Question: I can't understand why the JScrollpane won't be added to JTextArea, is this because of some sort of layout problem?
This is a text editor made by my friend, he initially made it with only AWT but I then replaced AWT TextArea with swing's JTextArea to wrap text.
Output:

Edit: Thanks everyone who invested their time for me.
I figured out that adding JTextArea to the Frame was the actual problem, as it was already added in JScrollPane; and JScrollPane was already added to Frame. So I just removed the line where I add JTextArea to the Frame, this line was written just above where I create Themes in my code.
'''
import java.awt.*;
import java.awt.event.*;
import java.io.*;
import javax.swing.*;
//---------------------------------------
class MyFrame extends JFrame { // creating class name is 'Myframe' extending from 'JFrame' class
MenuBar bar;
Menu menu1, menu2, format_menu, font_size, theme;
MenuItem new_item1, item2, item3, item4, item5, item6, item7, item8;
MenuItem dracula, queen, dawn, light;
MenuItem size_8, size_12, size_16, size_20, size_24, size_28;
JTextArea jTextArea;
String text;
MyFrame() {
setDefaultCloseOperation(JFrame.EXIT_ON_CLOSE);
setTitle("Untitled - CodePad");
// this is for shortcut keys
MenuShortcut menuShortcut_new_item1 = new MenuShortcut(KeyEvent.VK_N);
MenuShortcut menuShortcut_item2 = new MenuShortcut(KeyEvent.VK_O);
MenuShortcut menuShortcut_item3 = new MenuShortcut(KeyEvent.VK_S);
MenuShortcut menuShortcut_item4 = new MenuShortcut(KeyEvent.VK_X);
MenuShortcut menuShortcut_item5 = new MenuShortcut(KeyEvent.VK_C);
MenuShortcut menuShortcut_item6 = new MenuShortcut(KeyEvent.VK_V);
MenuShortcut menuShortcut_item7 = new MenuShortcut(KeyEvent.VK_T);
MenuShortcut menuShortcut_item8 = new MenuShortcut(KeyEvent.VK_A);
// -------------------------------------------
// setting icon
Image icon = Toolkit.getDefaultToolkit().getImage(".//res//icon.png");
setIconImage(icon);
//
bar = new MenuBar(); // creating object of menubar and giving it reference
menu1 = new Menu("File");// creating object of menu as 'File' and giving it reference
menu2 = new Menu("Edit");// creating object of menu as 'Edit' and giving it reference
format_menu = new Menu("Format");// creating object of menu as 'Format' and giving it reference
font_size = new Menu("Font Size");// creating object of menu as 'Font Size' and giving it reference
theme = new Menu("Theme");// creating object of menu as 'Theme' and giving it reference
//// creating object of MenuItem and giving it reference,and Passing arguments
//// 'label','menushortcut'
new_item1 = new MenuItem("New", menuShortcut_new_item1);
item2 = new MenuItem("Open", menuShortcut_item2);
item3 = new MenuItem("Save", menuShortcut_item3);
item4 = new MenuItem("Exit", menuShortcut_item4);
item5 = new MenuItem("Copy", menuShortcut_item5);
item6 = new MenuItem("Paste", menuShortcut_item6);
item7 = new MenuItem("Cut", menuShortcut_item7);
item8 = new MenuItem("Select All", menuShortcut_item8);
// ------------------done--------------
// creating menuItem for font size menu
size_8 = new MenuItem("8");
size_12 = new MenuItem("12");
size_16 = new MenuItem("16");
size_20 = new MenuItem("20");
size_24 = new MenuItem("24");
size_28 = new MenuItem("28");
// -------------------done-------------------
// creating menuItem for theme menu
dracula = new MenuItem("Dracula");
queen = new MenuItem("Queen");
dawn = new MenuItem("Dawn");
light = new MenuItem("Light");
// creating menuItem for theme menu
// adding new_item1,2,3,4 to menu1 ,that is new,open,save,exit
menu1.add(new_item1);
menu1.add(item2);
menu1.add(item3);
menu1.add(item4);
// ------------------Done-------------------
// adding item5,6,7,8 to menu2 ,that is copy,paste,cut,and select all
menu2.add(item5);
menu2.add(item6);
menu2.add(item7);
menu2.add(item8);
// -------done---------------------------------------------------------
format_menu.add(font_size);// adding font_size menu to format menu so it becomes submenu
// adding MenuItems to font_size menu
font_size.add(size_8);
font_size.add(size_12);
font_size.add(size_16);
font_size.add(size_20);
font_size.add(size_24);
font_size.add(size_28);
// ---------done------------------------
// adding MenuItem to theme Menu-------
theme.add(dracula);
theme.add(queen);
theme.add(dawn);
theme.add(light);
// ---------done------------------------
jTextArea = new JTextArea();// adding jTextArea
jTextArea.setLineWrap(true);
JScrollPane scroll = new JScrollPane(jTextArea, ScrollPaneConstants.VERTICAL_SCROLLBAR_AS_NEEDED,
ScrollPaneConstants.HORIZONTAL_SCROLLBAR_AS_NEEDED);
add(scroll);
// adding menus to bar
bar.add(menu1);
bar.add(menu2);
bar.add(format_menu);
bar.add(theme);
setMenuBar(bar); // settingmenubar as bar
add(jTextArea);// adding text area
// declaring some colors using rgb
Color dracula_Color = new Color(39, 40, 34);
Color green_Color = new Color(166, 226, 41);
Color orange_Color = new Color(219, 84, 34);
Color queen_Color = new Color(174, 129, 219);
// setting default foreground color of jTextArea and setting font
jTextArea.setForeground(Color.BLUE);
jTextArea.setFont(new Font(Font.MONOSPACED, Font.BOLD, 15));
// setting size and location and visibility
setSize(1000, 600);
setLocationRelativeTo(null);
setVisible(true);
item2.addActionListener(new ActionListener() {
public void actionPerformed(ActionEvent event) {
FileDialog dialog = new FileDialog(new Frame(), "Open", FileDialog.LOAD); // this will load the
// fileDialog
dialog.setVisible(true);// this will make dialog visible
String path = dialog.getDirectory() + dialog.getFile(); // this will select the path of selected file
// and put it into 'path'
setTitle(dialog.getFile() + " - CodePad");// this will set Title to selected file name and -CodePad
try {
FileInputStream fi = new FileInputStream(path);
byte b[] = new byte[fi.available()];
fi.read(b);
String str = new String(b); // this will store b in str
jTextArea.setText(str);// this will display text in 'str' in jTextArea
fi.close();// this will close fi
} catch (Exception e) {
System.out.println("Something went Wrong :(");
}
}
});
new_item1.addActionListener(new ActionListener() {
public void actionPerformed(ActionEvent event) {
setTitle("Untitled - CodePad");
jTextArea.setText(" ");
}
});
item3.addActionListener(new ActionListener() {
public void actionPerformed(ActionEvent event) {
FileDialog dialog = new FileDialog(new Frame(), "Save ", FileDialog.SAVE);
dialog.setVisible(true);
String path = dialog.getDirectory() + dialog.getFile();
setTitle(dialog.getFile() + "- CodePad");
try {
FileWriter fw = new FileWriter(path);
fw.write(jTextArea.getText());
fw.close();
} catch (Exception e) {
System.out.println("Something went Wrong :(");
}
}
});
item4.addActionListener(new ActionListener() {
public void actionPerformed(ActionEvent event) {
// setVisible(false);//this will make frame invisible
System.exit(0);
}
});
item5.addActionListener(new ActionListener() {
public void actionPerformed(ActionEvent event) {
text = jTextArea.getSelectedText();// this will store selected text in to variable 'text'
}
});
item6.addActionListener(new ActionListener() {
public void actionPerformed(ActionEvent event) {
jTextArea.insert(text, jTextArea.getCaretPosition()); // this will insert the text present in 'text'
// variable at the carret position
}
});
item7.addActionListener(new ActionListener() {
public void actionPerformed(ActionEvent event) {
text = jTextArea.getSelectedText(); // this will copy the selected text
jTextArea.replaceRange("", jTextArea.getSelectionStart(), jTextArea.getSelectionEnd()); // this will put
// ""
// to selected
// text
}
});
item8.addActionListener(new ActionListener() {
public void actionPerformed(ActionEvent event) {
jTextArea.selectAll(); // this will select all the text in jTextArea
}
});
// ------------------------------------------------------------------------
// --------------------------------------------------------------------------
size_8.addActionListener(new ActionListener() {
public void actionPerformed(ActionEvent event) {
jTextArea.setFont(new Font(Font.MONOSPACED, Font.BOLD, 8)); // this will change the size of text in
// jTextArea to 8
}
});
size_12.addActionListener(new ActionListener() {
public void actionPerformed(ActionEvent event) {
jTextArea.setFont(new Font(Font.MONOSPACED, Font.BOLD, 12));// this will change the size of text in
// jTextArea to 12
}
});
size_16.addActionListener(new ActionListener() {
public void actionPerformed(ActionEvent event) {
jTextArea.setFont(new Font(Font.MONOSPACED, Font.BOLD, 16));// this will change the size of text in
// jTextArea to 16
}
});
size_20.addActionListener(new ActionListener() {
public void actionPerformed(ActionEvent event) {
jTextArea.setFont(new Font(Font.MONOSPACED, Font.BOLD, 20));// this will change the size of text in
// jTextArea to 20
}
});
size_24.addActionListener(new ActionListener() {
public void actionPerformed(ActionEvent event) {
jTextArea.setFont(new Font(Font.MONOSPACED, Font.BOLD, 24));// this will change the size of text in
// jTextArea to 24
}
});
size_28.addActionListener(new ActionListener() {
public void actionPerformed(ActionEvent event) {
jTextArea.setFont(new Font(Font.MONOSPACED, Font.BOLD, 28));// this will change the size of text in
// jTextArea to 28
}
});
// --------------------------------------------------------------------------
dracula.addActionListener(new ActionListener() {
public void actionPerformed(ActionEvent event) {
jTextArea.setBackground(dracula_Color);// this will backgound to dracula
jTextArea.setForeground(green_Color);// this will set foregrounf to green
}
});
queen.addActionListener(new ActionListener() {
public void actionPerformed(ActionEvent event) {
jTextArea.setBackground(dracula_Color);
jTextArea.setForeground(queen_Color);
}
});
dawn.addActionListener(new ActionListener() {
public void actionPerformed(ActionEvent event) {
jTextArea.setBackground(Color.WHITE);
jTextArea.setForeground(orange_Color);
}
});
light.addActionListener(new ActionListener() {
public void actionPerformed(ActionEvent event) {
jTextArea.setBackground(Color.WHITE);
jTextArea.setForeground(Color.BLUE);
}
});
// --------------------------------------------------------------------------
}
}
// ---------------------------------------
public class CodePad_updated {
public static void main(String[] args) {
new MyFrame();// object
}
}
'''
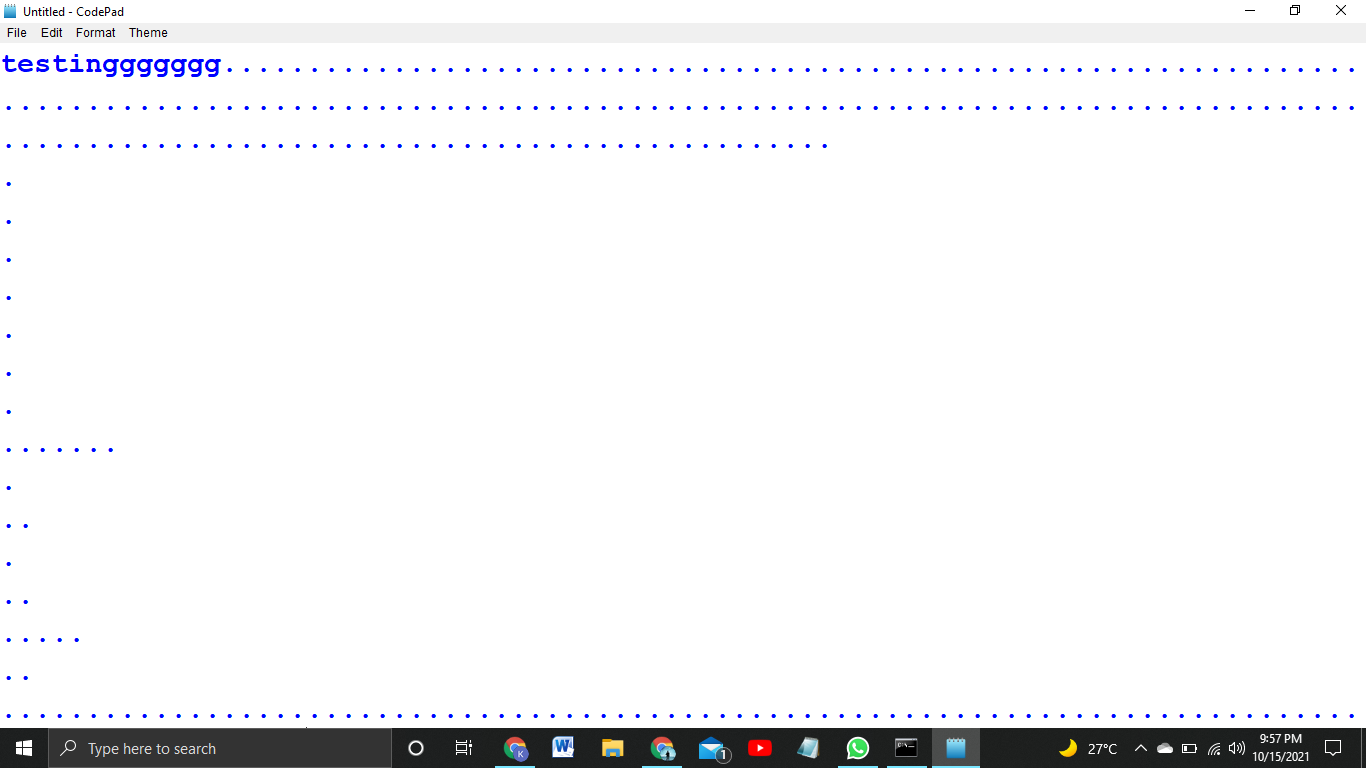
Answer: Are you new to Swing?
I dont see you setting a contentpane.
I also do not see you use the @Override command in your actionListeners.
Just as a few things I find suspicious. I normally create a new JFrame instead of extending it. And I consider extending JFrame a bad practice. But that is no universal opinion.
Then you would add a panel to the frame and set it as contentPane.
And then you can start adding everything to your panel, including other panels to help with UI Layout.
Does the Textfield even show? Because I suspect it does not.
Also you need to add the ScrollPane to your contentPane, not your Frame.
I suggest to delete everything from your code in the post that is not relevant to your question, i.e. everything not related to the topic at hand.
Edit:
have you tried adding the textArea to the Scrollpane?
it would look something like this.
'''
JTextArea text = new JTextArea();
JScrollPane newScroll = new JScrollPane(text);
'''
Does that help you?